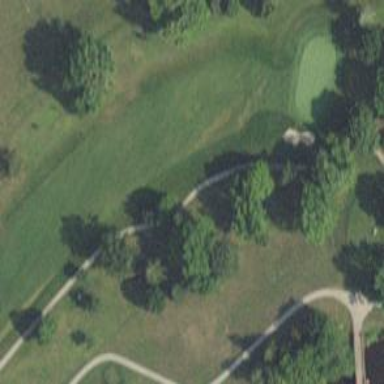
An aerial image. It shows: Service road designated as golf cart path.